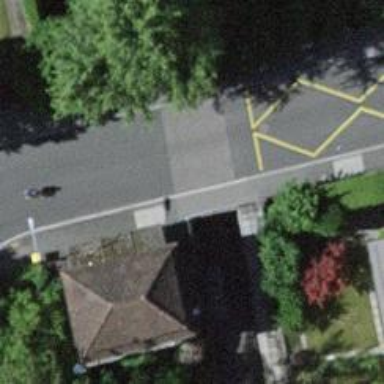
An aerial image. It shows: Kerb barrier.